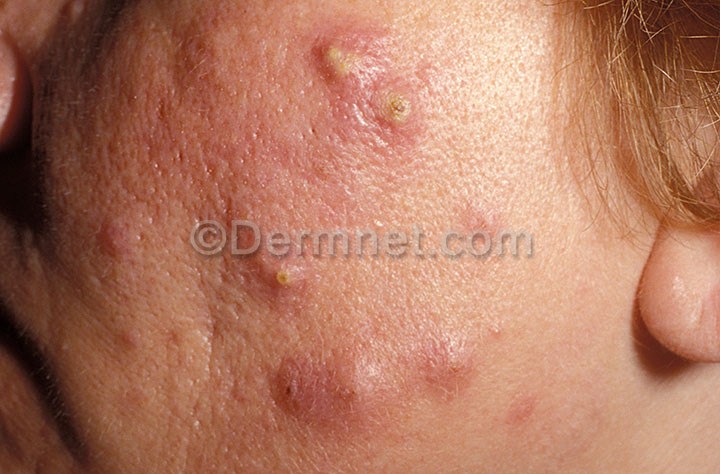
Disease: Acne and Rosacea Photos